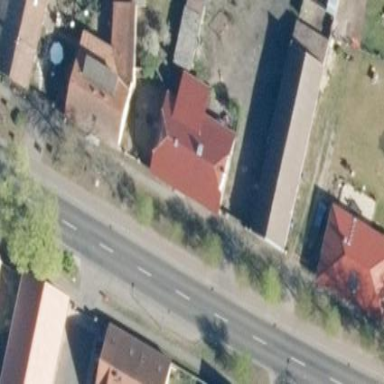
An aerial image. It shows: Residential building with half-hipped roof shape.